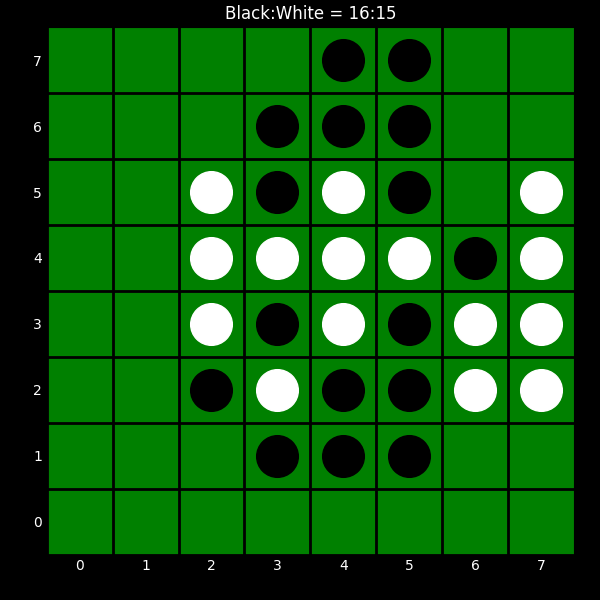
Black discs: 16
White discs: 15